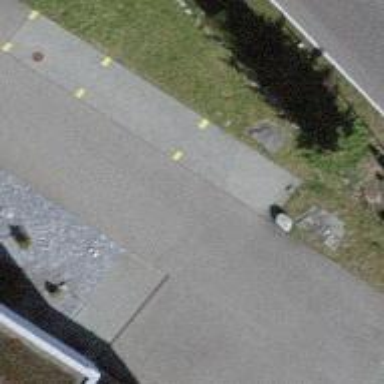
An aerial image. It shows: Street-side parallel parking area.